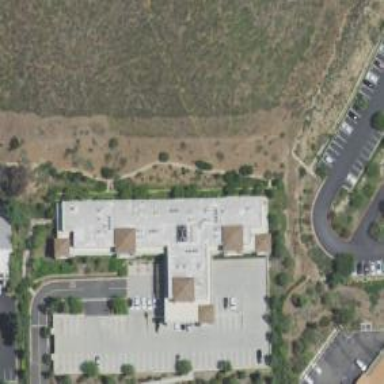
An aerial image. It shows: Commercial building.